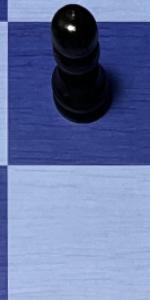
Label: Empty